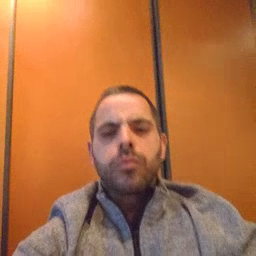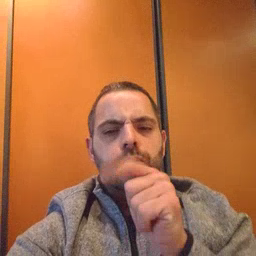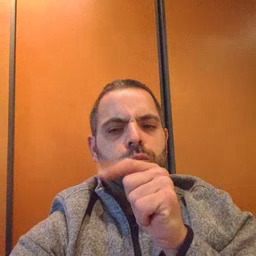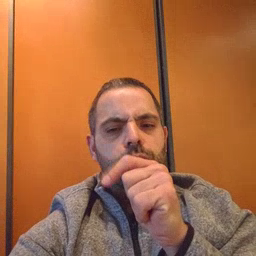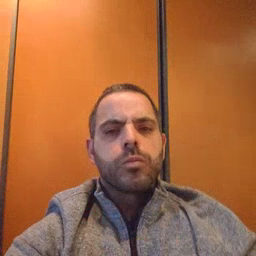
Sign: who